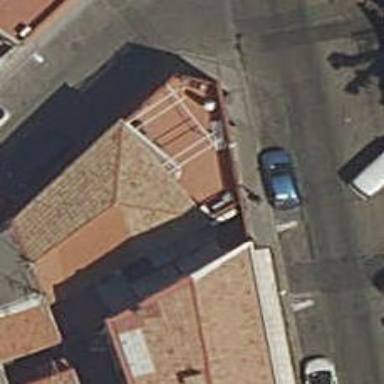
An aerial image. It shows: Bar.